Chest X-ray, PA view. Patient: 60 years old, sex F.
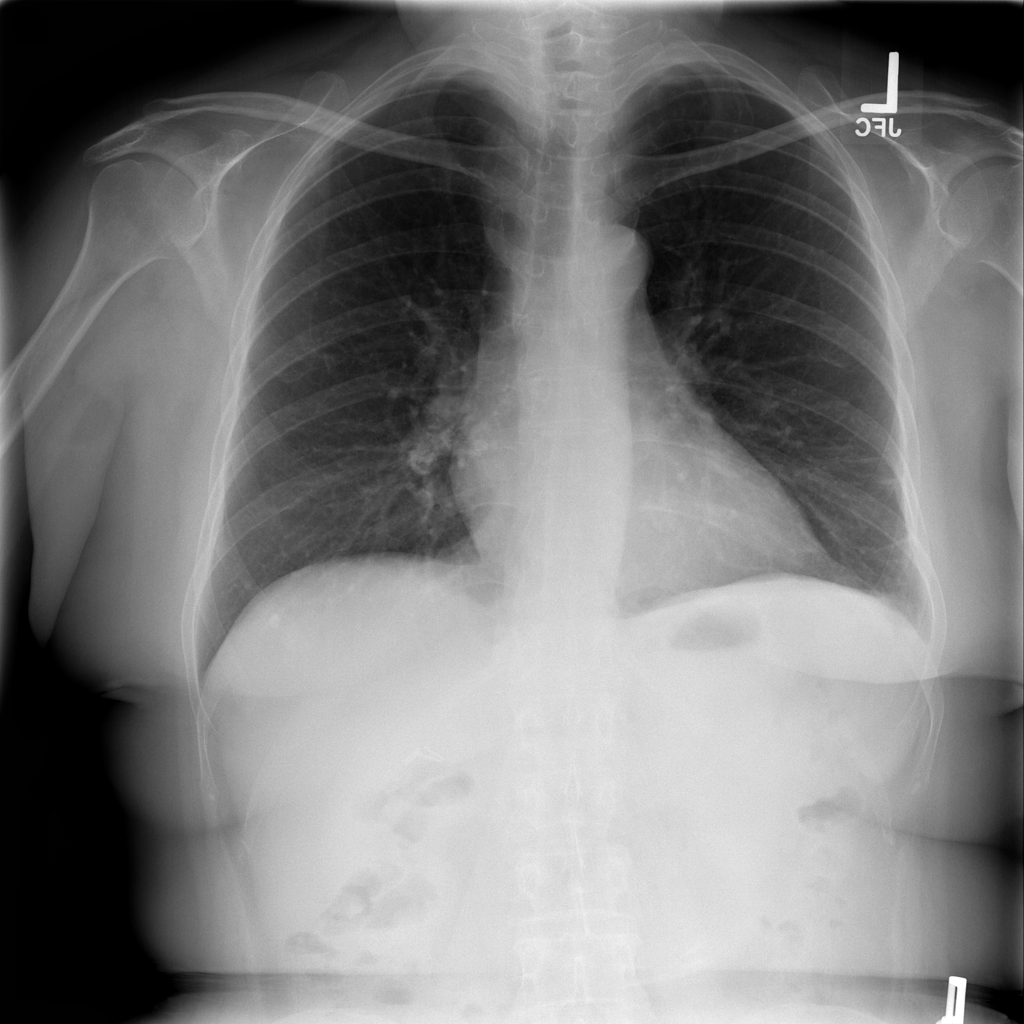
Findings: No Finding